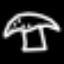
Label: mushroom